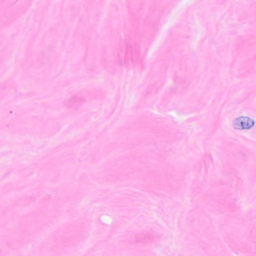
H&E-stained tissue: Breast